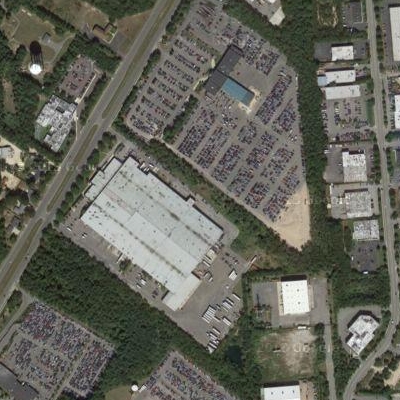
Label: Parking